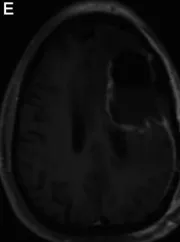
Panels of serial postoperative axial postcontrast T1 and FLAIR images in a 35-year-old patient who underwent repeated glioma resections for recurrent left hemispheric glioma. Following the third surgery 2 years later, on postoperative day 0, axial images showed a region of unresectable enhancement in the left periventricular white matter and corpus callosum.
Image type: radiology (mri)